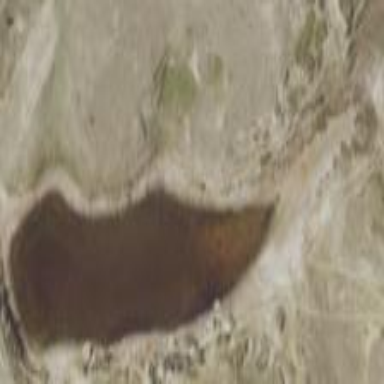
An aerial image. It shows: Reservoir area.